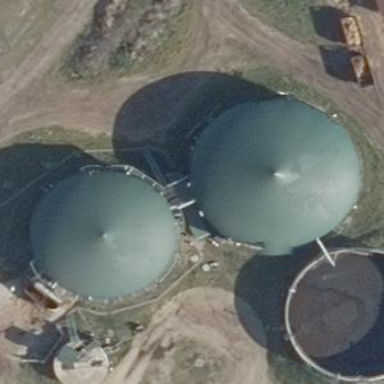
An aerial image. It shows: Covered reservoir with round-shaped roof. It is man-made structure used as digester for power generation.